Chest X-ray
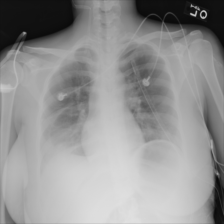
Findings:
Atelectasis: negative
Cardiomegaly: negative
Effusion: negative
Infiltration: negative
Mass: negative
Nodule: negative
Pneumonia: negative
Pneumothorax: negative
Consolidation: negative
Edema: negative
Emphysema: negative
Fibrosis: negative
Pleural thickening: negative
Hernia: negative